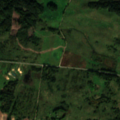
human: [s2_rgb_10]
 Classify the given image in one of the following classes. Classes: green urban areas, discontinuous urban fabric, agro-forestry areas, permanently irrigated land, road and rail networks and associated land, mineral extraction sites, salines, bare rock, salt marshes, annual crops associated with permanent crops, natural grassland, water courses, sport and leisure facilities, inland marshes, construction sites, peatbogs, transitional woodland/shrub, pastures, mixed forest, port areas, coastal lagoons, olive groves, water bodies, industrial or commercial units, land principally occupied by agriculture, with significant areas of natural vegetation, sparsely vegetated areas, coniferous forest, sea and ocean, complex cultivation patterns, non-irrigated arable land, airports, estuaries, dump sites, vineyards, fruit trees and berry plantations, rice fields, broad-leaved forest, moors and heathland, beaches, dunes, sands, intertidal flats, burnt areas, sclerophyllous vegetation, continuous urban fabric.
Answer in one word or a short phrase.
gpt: pastures, complex cultivation patterns, land principally occupied by agriculture, with significant areas of natural vegetation, broad-leaved forest, transitional woodland/shrub